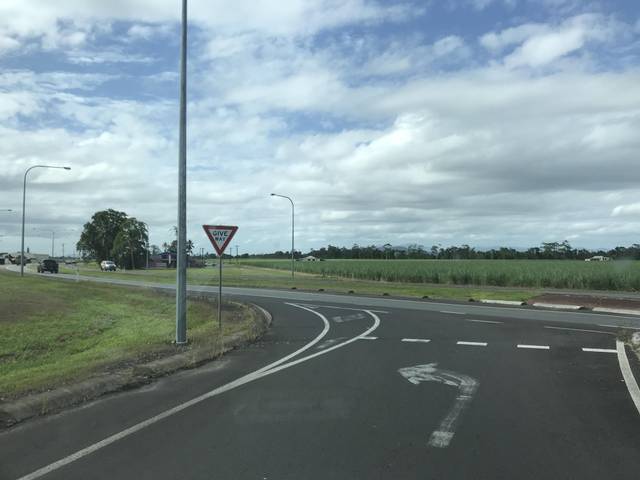
Region: Australia
Coordinates: -17.547, 146.033